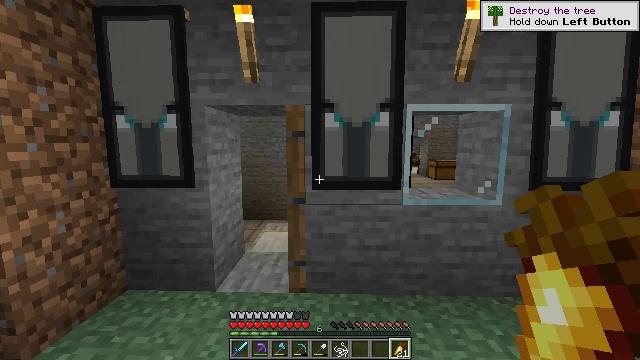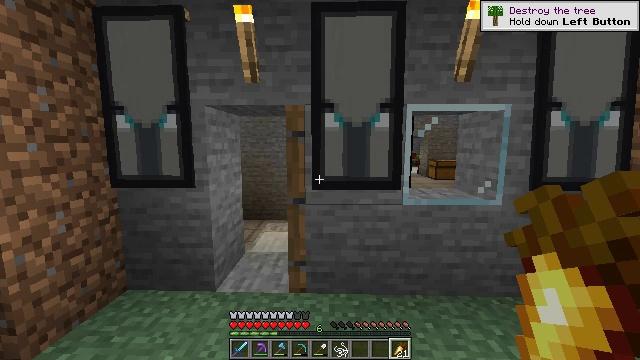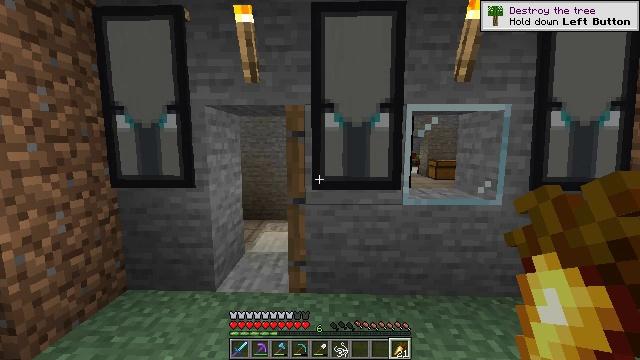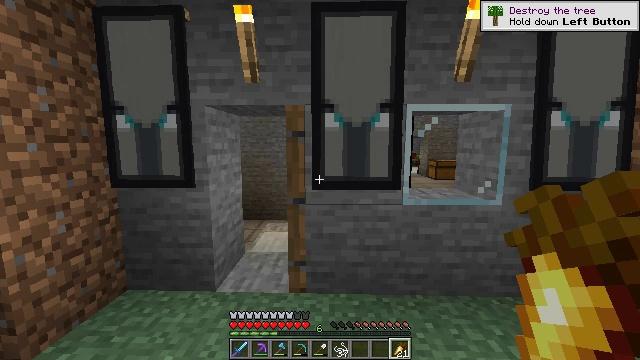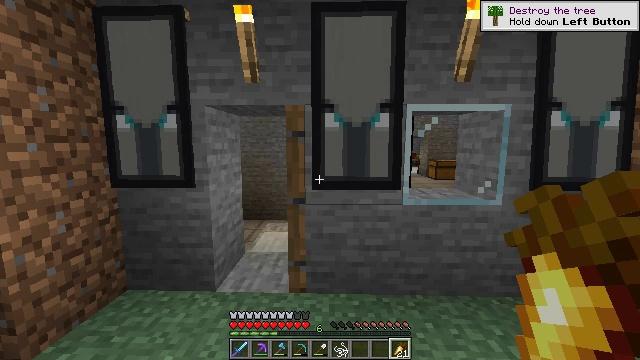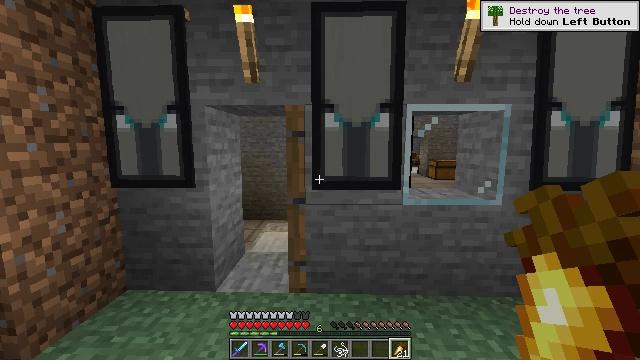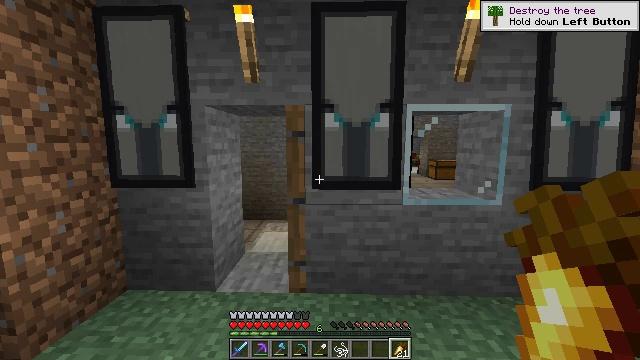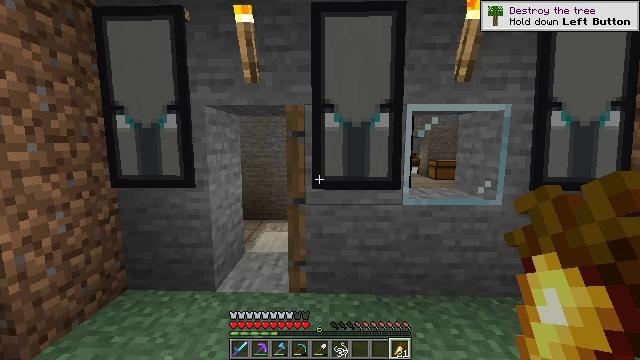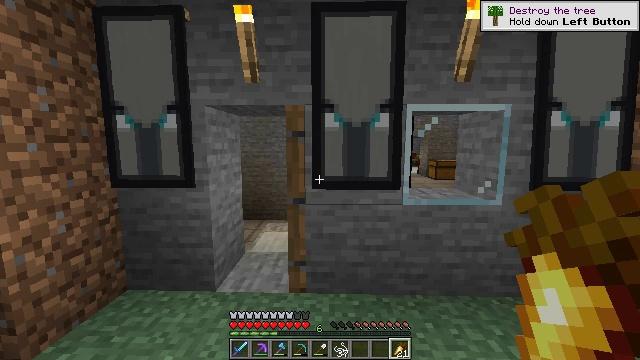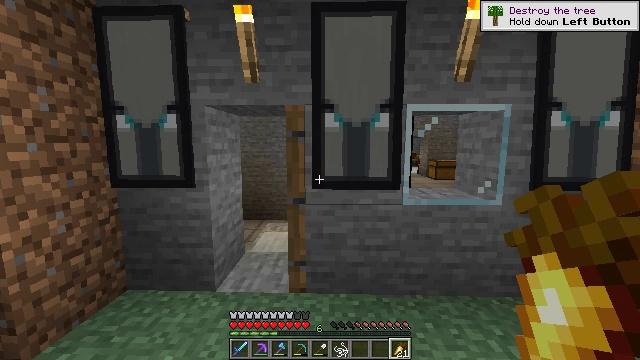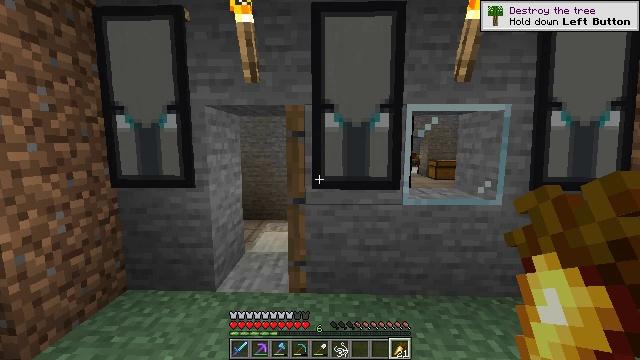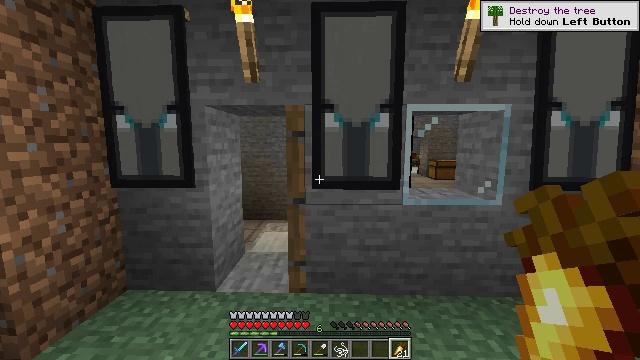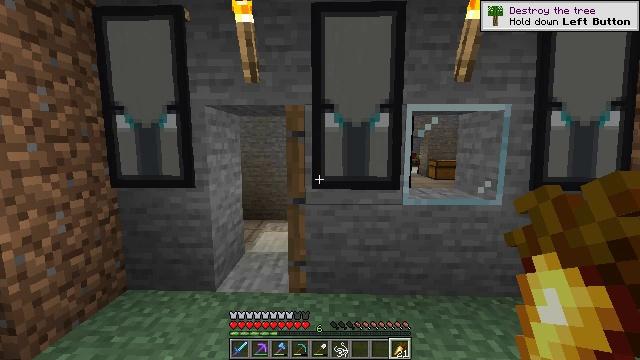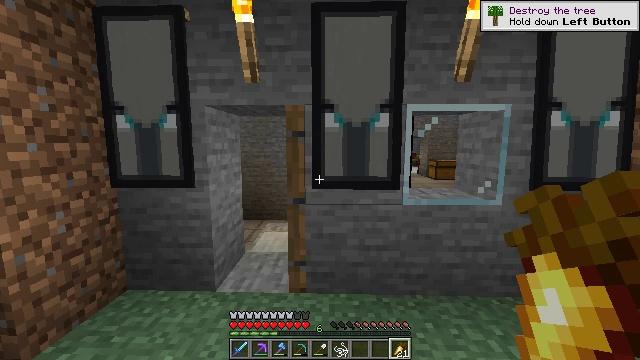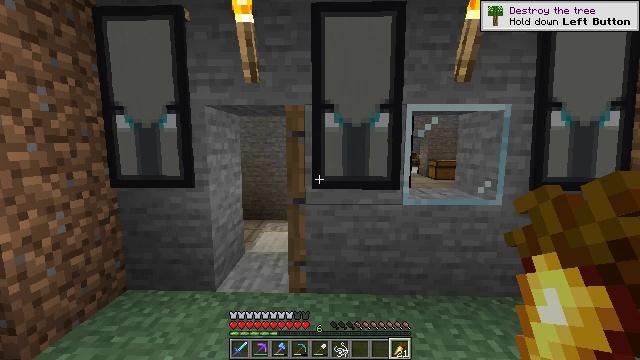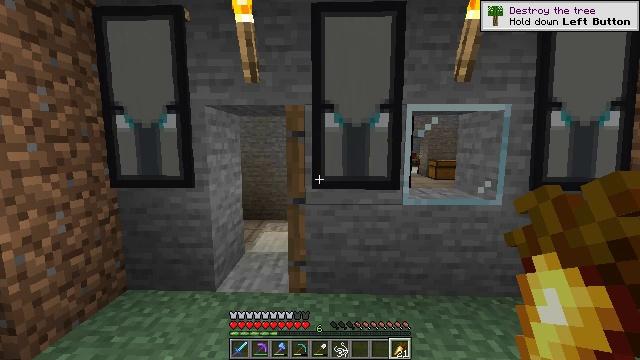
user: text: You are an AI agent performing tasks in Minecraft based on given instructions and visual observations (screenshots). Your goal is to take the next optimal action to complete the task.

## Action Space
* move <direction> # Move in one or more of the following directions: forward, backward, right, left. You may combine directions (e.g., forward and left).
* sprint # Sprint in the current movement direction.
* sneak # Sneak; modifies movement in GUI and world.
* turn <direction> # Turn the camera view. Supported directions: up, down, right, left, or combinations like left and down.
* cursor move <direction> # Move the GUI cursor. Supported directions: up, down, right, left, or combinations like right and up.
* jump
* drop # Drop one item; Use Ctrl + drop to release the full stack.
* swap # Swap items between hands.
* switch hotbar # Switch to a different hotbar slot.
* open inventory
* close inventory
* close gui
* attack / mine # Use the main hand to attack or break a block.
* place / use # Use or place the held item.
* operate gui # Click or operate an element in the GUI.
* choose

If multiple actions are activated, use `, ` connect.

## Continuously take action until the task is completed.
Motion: motion action
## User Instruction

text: Convert stone into smooth stone using the furnace.
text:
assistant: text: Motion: no_op
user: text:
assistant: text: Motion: no_op
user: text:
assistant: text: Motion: no_op
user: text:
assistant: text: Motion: no_op
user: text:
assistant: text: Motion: no_op
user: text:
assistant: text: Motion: no_op
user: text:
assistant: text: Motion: no_op
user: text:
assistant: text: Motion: no_op
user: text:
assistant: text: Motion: no_op
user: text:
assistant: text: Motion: no_op
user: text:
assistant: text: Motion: no_op
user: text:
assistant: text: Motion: no_op
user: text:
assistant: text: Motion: no_op
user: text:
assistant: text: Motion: no_op
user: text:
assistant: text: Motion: no_op
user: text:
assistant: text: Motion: no_op
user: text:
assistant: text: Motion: no_op
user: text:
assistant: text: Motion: no_op
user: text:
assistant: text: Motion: no_op
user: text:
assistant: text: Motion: no_op
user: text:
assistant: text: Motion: no_op
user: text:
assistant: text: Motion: no_op
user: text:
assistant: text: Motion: no_op
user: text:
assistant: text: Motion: no_op
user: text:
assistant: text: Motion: no_op
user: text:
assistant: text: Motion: no_op
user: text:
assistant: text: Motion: no_op
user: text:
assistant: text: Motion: no_op
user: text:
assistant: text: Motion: no_op
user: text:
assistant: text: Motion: no_op